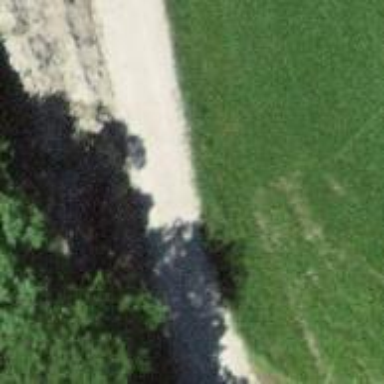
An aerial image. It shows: Gravel track with grade2 tracktype.